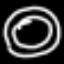
Label: donut